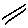
Label: line